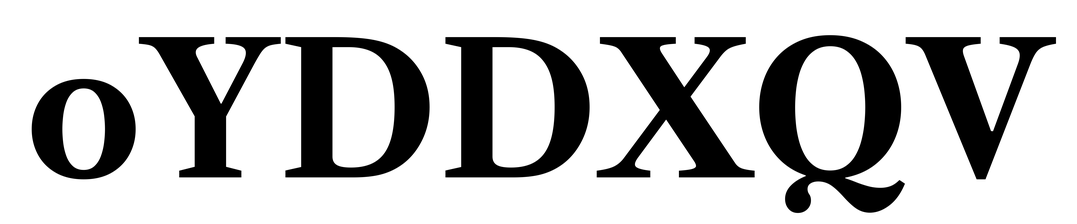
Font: LibreCaslonText_Bold